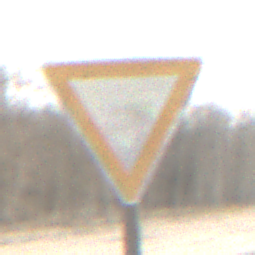
Verkehrszeichen: VorfahrtGewaehren
Umgebung: Outdoor, Nature
Tageszeit: MorningAfternoon
Wetter: PartlyCloudy
Licht: Natural
Jahreszeit: Winter
Kontrast: MediumContrast